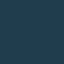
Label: SeaLake